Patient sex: M
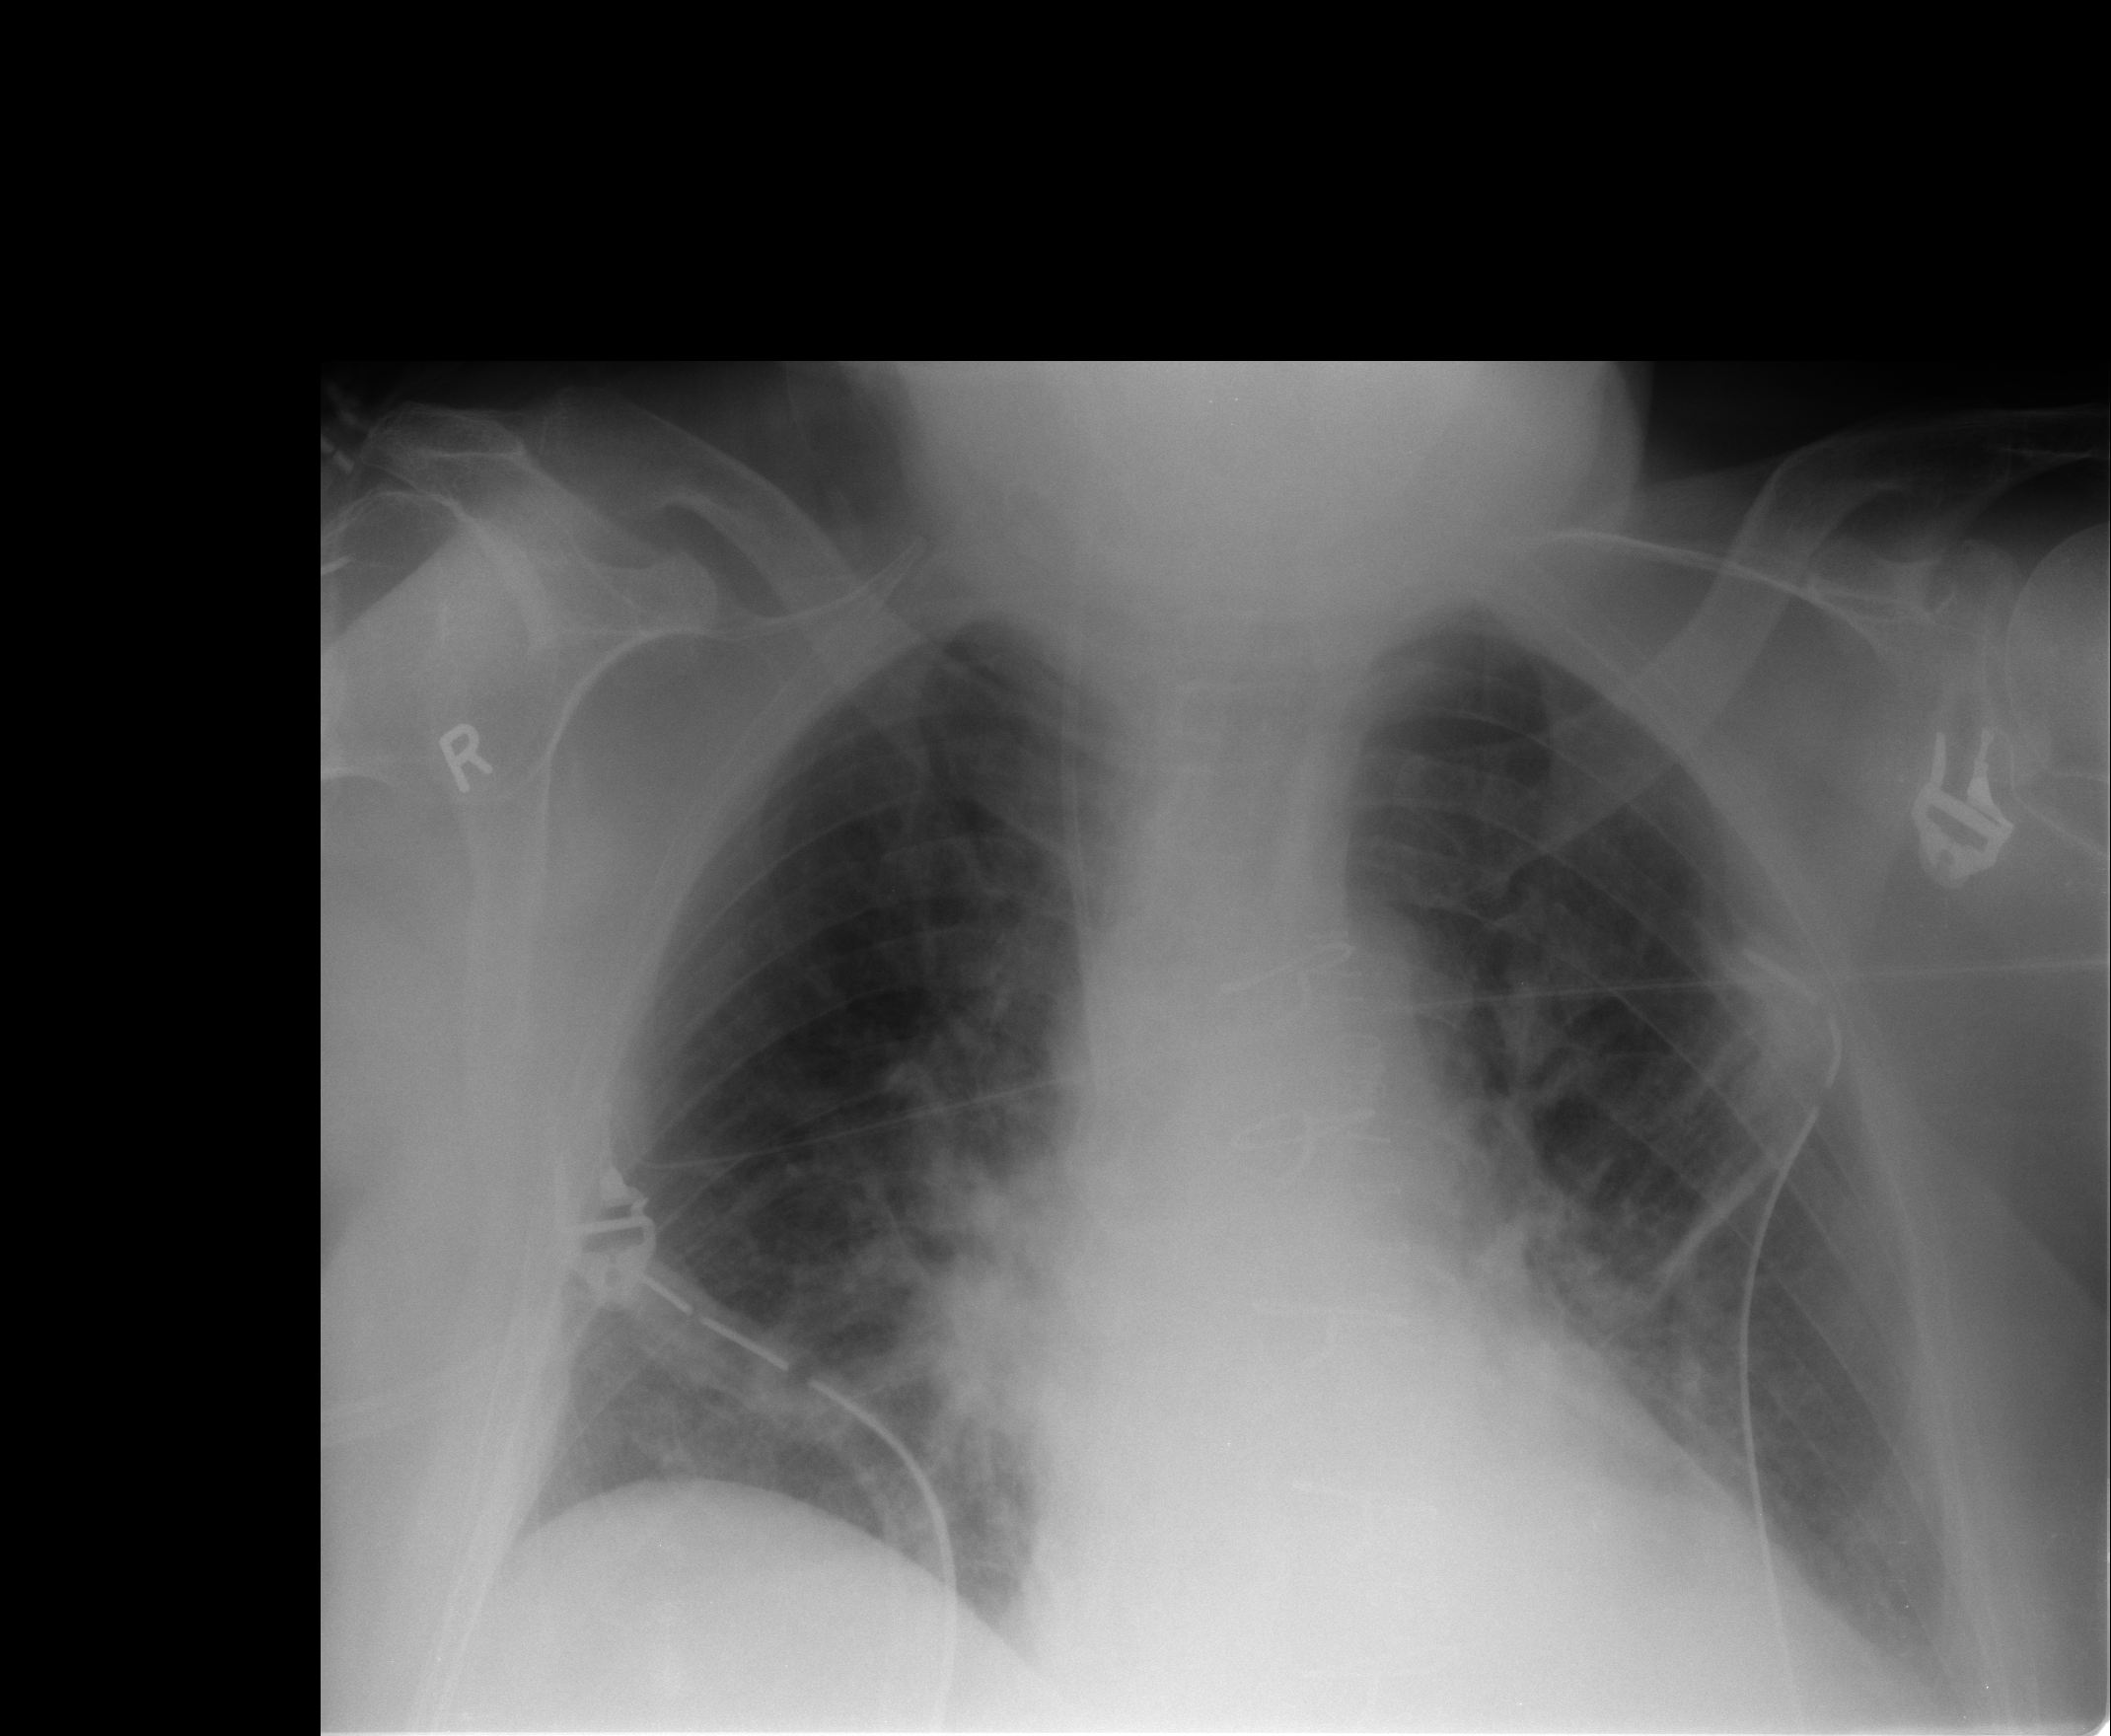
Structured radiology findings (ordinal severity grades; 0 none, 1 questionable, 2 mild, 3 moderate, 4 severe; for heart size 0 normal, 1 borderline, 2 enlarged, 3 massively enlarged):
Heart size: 2
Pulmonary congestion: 0
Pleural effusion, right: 0
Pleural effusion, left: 1
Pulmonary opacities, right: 0
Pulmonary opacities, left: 0
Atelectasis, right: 2
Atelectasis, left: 2